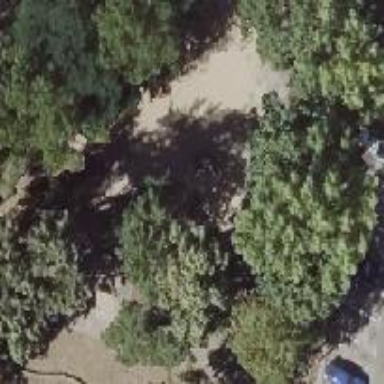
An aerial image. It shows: Sandpit at the playground.